Chest X-ray:
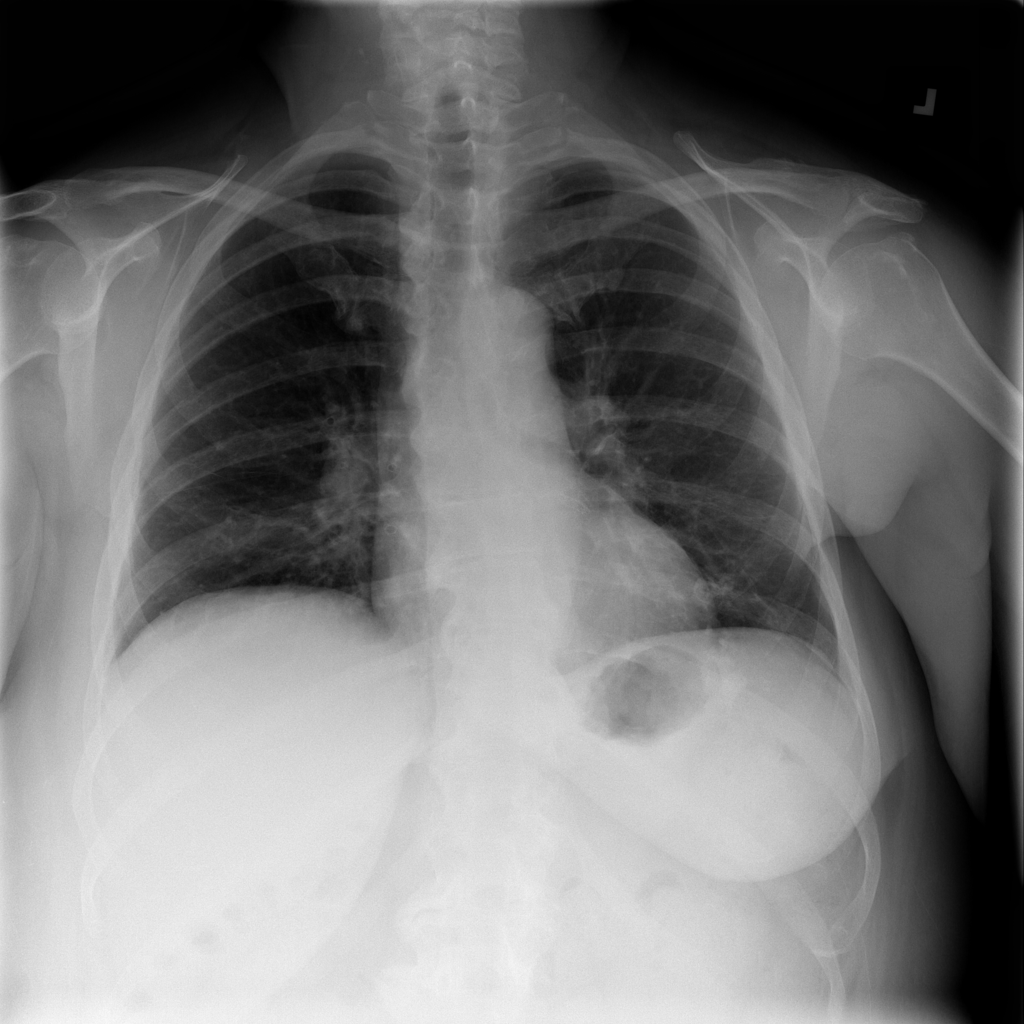
No abnormal finding: yes